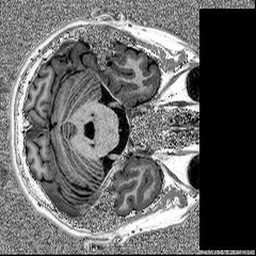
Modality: MP2RAGE
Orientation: axial
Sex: male